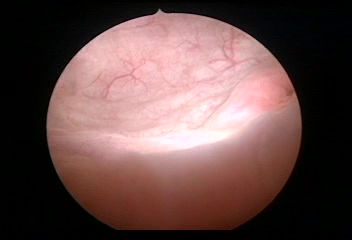
Modality: WLC
Class: Anatomical landmarks
Subclass: UreteralOrifice
Bladder cancer association: No
Annotated structures: Left ureteral orifice